Interaction volume radius: 5 \u00c5
Interaction volume height: 10 \u00c5
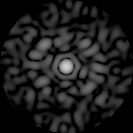
Disorder parameter: 0.8464